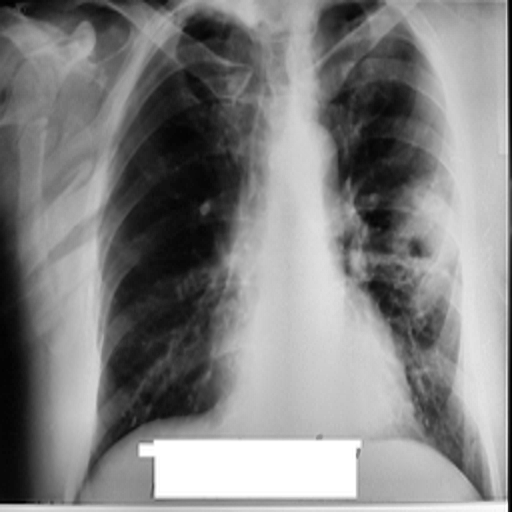
Finding: TUBERCULOSIS